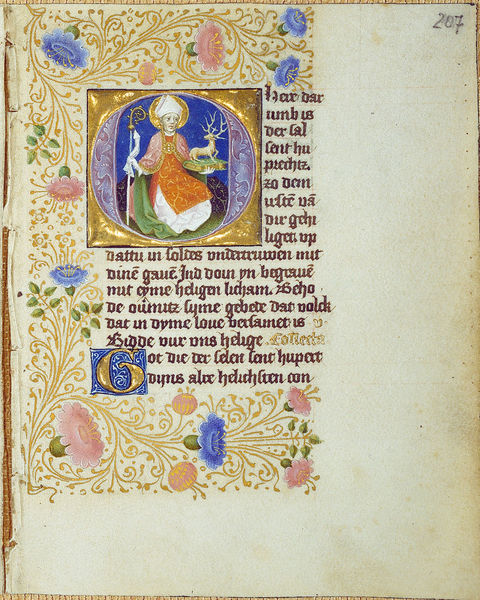
Titel: Lochner-Gebetsbuch
Künstler: Stefan Lochner
Institution: Darmstadt, Universitäts- und Landesbibliothek
Schlagwörter: blau, blätter, grün, blume, blumen, schmuck, blüte, rose, rot, bibel, gewand, gold, girlande, pflanze, rosa, ranken, schrift, stab, grafik, graphik, bischof, papst, dekor, verzierung, buch, text, initiale, herrscher, ranke, buchdruck, buchseite, pergament, hirsch, mittelalter, heiliger, mitra, miniatur, handschrift, bischofsstab, buchmalerei, abt, geand, kaligraphie, manuskript, krümme, buchkunst, g, o, 207, buchstamen